Question: I have created a swipe view with tabs, but when swiping between tabs, the content that was in the tab will slide with your finger, and the previous tabs' content will overlap with the tab being swiped in.
For example:

Here's my 'MainActivity.java':
'''
import android.os.Bundle;
import android.support.v4.app.Fragment;
import android.support.v4.view.ViewPager;
import android.support.v7.app.ActionBar;
import android.support.v7.app.ActionBarActivity;
import android.view.Menu;
import android.view.MenuItem;
public class MainActivity extends ActionBarActivity {
Fragment tab1Fragment = new Tab1();
Fragment tab2Fragment = new Tab2();
Fragment tab3Fragment = new Tab3();
ViewPager mViewPager;
private TabsPagerAdapter mAdapter;
@Override
protected void onCreate(Bundle savedInstanceState) {
super.onCreate(savedInstanceState);
setContentView(R.layout.activity_main);
mViewPager = (ViewPager) findViewById(R.id.pager);
mViewPager.setOnPageChangeListener(
new ViewPager.SimpleOnPageChangeListener() {
@Override
public void onPageSelected(int position) {
getSupportActionBar().setSelectedNavigationItem(position);
}
});
mAdapter = new TabsPagerAdapter(getSupportFragmentManager());
mViewPager.setAdapter(mAdapter);
ActionBar actionBar = getSupportActionBar();
actionBar.setNavigationMode(ActionBar.NAVIGATION_MODE_TABS);
//Instantiate the tabs.
tab1 = actionBar.newTab();
tab2 = actionBar.newTab();
tab3 = actionBar.newTab();
//Set the tabs' text.
tab1.setText("Tab 1");
tab2.setText("Tab 2");
tab3.setText("Tab 3");
//Setting up the tab listeners
tab1.setTabListener(new MyTabListener(tab1Fragment));
tab2.setTabListener(new MyTabListener(tab2Fragment));
tab3.setTabListener(new MyTabListener(tab3Fragment));
//Adding tabs to the ActionBar
actionBar.addTab(tab1);
actionBar.addTab(tab2);
actionBar.addTab(tab3);
}
@Override
public boolean onCreateOptionsMenu(Menu menu) {
// Inflate the menu; this adds items to the action bar if it is present.
getMenuInflater().inflate(R.menu.menu_main, menu);
return true;
}
@Override
public boolean onOptionsItemSelected(MenuItem item) {
// Handle action bar item clicks here. The action bar will
// automatically handle clicks on the Home/Up button, so long
// as you specify a parent activity in AndroidManifest.xml.
int id = item.getItemId();
//noinspection SimplifiableIfStatement
if (id == R.id.action_settings) {
return true;
}
return super.onOptionsItemSelected(item);
}
}
'''
'MyTabListener.java':
'''
import android.support.v4.app.Fragment;
public class MyTabListener implements android.support.v7.app.ActionBar.TabListener {
private Fragment fragment;
public MyTabListener(Fragment fragment) {
this.fragment = fragment;
}
@Override
public void onTabSelected(android.support.v7.app.ActionBar.Tab tab, android.support.v4.app.FragmentTransaction ft) {
ft.add(android.R.id.content, fragment);
ft.attach(fragment);
}
@Override
public void onTabUnselected(android.support.v7.app.ActionBar.Tab tab, android.support.v4.app.FragmentTransaction ft) {
ft.remove(fragment);
}
@Override
public void onTabReselected(android.support.v7.app.ActionBar.Tab tab, android.support.v4.app.FragmentTransaction ft) {
}
}
'''
'Tab1.java' ('Tab2.java' and 'Tab3.java' are similar):
'''
import android.os.Bundle;
import android.support.v4.app.Fragment;
import android.view.LayoutInflater;
import android.view.View;
import android.view.ViewGroup;
public class Tab1 extends Fragment {
@Override
public View onCreateView(LayoutInflater inflater, ViewGroup container,
Bundle savedInstanceState) {
View rootView = inflater.inflate(R.layout.tab1_layout, container, false);
return rootView;
}
}
'''
'TabsPagerAdapter.java':
'''
import android.support.v4.app.FragmentManager;
import android.support.v4.app.Fragment;
import android.support.v4.app.FragmentPagerAdapter;
public class TabsPagerAdapter extends FragmentPagerAdapter {
public TabsPagerAdapter(FragmentManager fm) {
super(fm);
}
@Override
public Fragment getItem(int index) {
switch (index) {
case 0:
return new Tab1();
case 1:
return new Tab2();
case 2:
return new Tab3();
}
return null;
}
@Override
public int getCount() {
return 3;
}
}
'''
'activity_main.xml':
'''
<android.support.v4.view.ViewPager xmlns:android="http://schemas.android.com/apk/res/android"
android:id="@+id/pager"
android:layout_width="match_parent"
android:layout_height="match_parent">
</android.support.v4.view.ViewPager>
'''
'tab1_layout.xml' ('tab2_layout.xml' and 'tab3_layout.xml' are similar):
'''
<?xml version="1.0" encoding="utf-8"?>
<LinearLayout
xmlns:android="http://schemas.android.com/apk/res/android"
android:layout_width="match_parent"
android:layout_height="match_parent"
>
<TextView
android:layout_width="wrap_content"
android:layout_height="wrap_content"
android:text="This is tab 1."/>
</LinearLayout>
'''
I tried adding a background color in the tab XML layout files, but then there would be no sliding animation at all. My Android version is 4.4.2, I don't know if the issue is related to that. How can I solve this so that the tabs swipe without overlapping content with the previous tab?
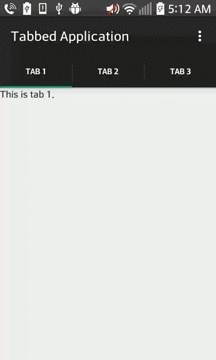
Answer: See explanation given on <URL>
don't call add() or attach methods but do like this:
'''
public void onTabSelected(ActionBar.Tab tab, FragmentTransaction ft) {
mViewPager.setCurrentItem(tab.getPosition());
}
'''